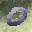
Label: 0